Question: I have a nested list of categories which DB looks something like this:
'''
id parent_id title
83 81 test3
86 83 test1
87 83 test2
94 87 subtest2.1
95 87 subtest2.2
...etc...
'''
I need to add all child element ids into the '$checked_elements' array of each parent id.
So if some specific id is selected, it's automatically added into the array of '$checked_elements'. Here how it looks like:

I'am stuck with the recursive function, on how to add recursively child items of each parent item id ? My function won't go deeper then the 2nd level, can anyone tell me how to work it out so it will check for all child items ?
'''
private function delete( ){
// Collect all checked elements into the array
$checked_elements = $this->input->post('checked');
// Recursive function to check for child elementts
foreach( $checked_elements as $key => $value ){
// Get records where parent_id is equal to $value (checked item's id)
$childs = $this->categories_model->get_by(array('parent_id' => $value));
// Add found record's id into the array
foreach( $childs as $child ){
$checked_elements[] => $child->id;
}
}
}
'''
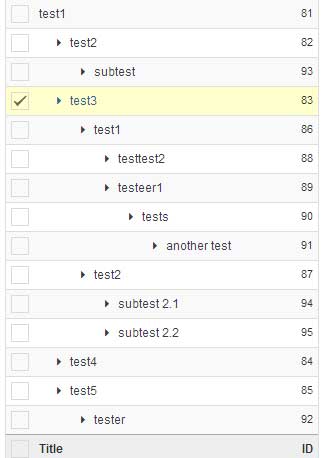
Answer: You can try passing the accumulator array around by reference:
'''
function collect($ids, &$items) {
foreach($ids as $id){
$items[] = $id;
$childs = $this->categories_model->get_by(array('parent_id' => $id));
collect(array_column($childs, 'id'), $items);
}
return $items;
}
function delete( ){
$items = array();
collect($this->input->post('checked'), $items);
//... delete $items
}
'''
In php 5.5+ you can also use generators in a way similar to this:
'''
function collect($ids) {
foreach($ids as $id) {
yield $id;
$childs = $this->categories_model->get_by(array('parent_id' => $id));
foreach(collect(array_column($childs, 'id')) as $id)
yield $id;
}
function delete( ){
$ids = collect($this->input->post('checked'));
'''
I assume your tree is rather small, otherwise I'd suggest a more efficient approach, like nested sets.
If your php version doesn't support 'array_column', you can use <URL>.